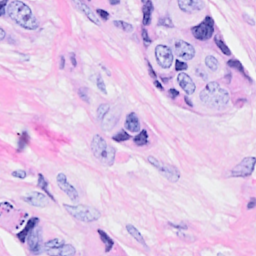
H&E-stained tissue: Breast